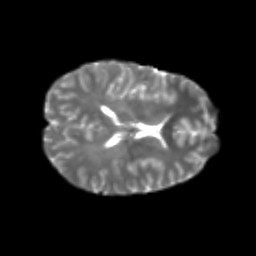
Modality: T2w
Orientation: axial
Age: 22
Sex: female
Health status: healthy
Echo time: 0.074 s